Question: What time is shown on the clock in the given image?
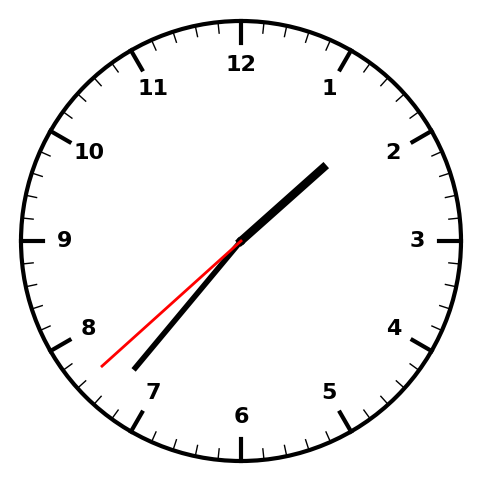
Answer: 01:36:38